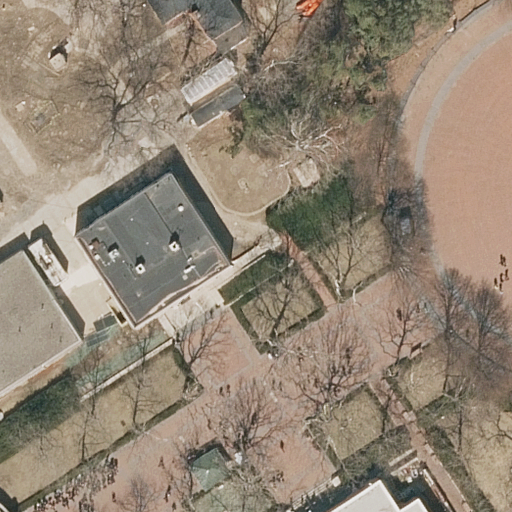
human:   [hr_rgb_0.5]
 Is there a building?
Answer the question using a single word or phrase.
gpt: yes

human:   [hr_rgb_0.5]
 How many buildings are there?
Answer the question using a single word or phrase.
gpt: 4

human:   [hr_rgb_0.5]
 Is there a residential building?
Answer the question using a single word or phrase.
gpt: yes

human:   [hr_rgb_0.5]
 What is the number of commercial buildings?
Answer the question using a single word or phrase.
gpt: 0

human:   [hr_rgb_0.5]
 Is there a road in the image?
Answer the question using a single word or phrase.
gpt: yes

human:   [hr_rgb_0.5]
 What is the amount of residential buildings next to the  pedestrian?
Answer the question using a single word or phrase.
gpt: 4

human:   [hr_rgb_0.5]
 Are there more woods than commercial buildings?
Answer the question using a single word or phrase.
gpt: yes

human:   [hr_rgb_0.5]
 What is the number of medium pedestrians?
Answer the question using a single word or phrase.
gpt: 0

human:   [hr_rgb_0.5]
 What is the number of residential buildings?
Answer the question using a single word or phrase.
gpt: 4

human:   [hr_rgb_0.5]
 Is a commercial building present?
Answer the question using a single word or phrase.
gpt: no

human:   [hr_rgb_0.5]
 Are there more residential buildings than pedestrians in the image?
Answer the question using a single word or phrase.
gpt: yes

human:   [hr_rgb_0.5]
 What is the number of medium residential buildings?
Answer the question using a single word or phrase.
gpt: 1

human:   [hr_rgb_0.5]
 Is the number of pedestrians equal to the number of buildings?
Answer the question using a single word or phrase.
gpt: no

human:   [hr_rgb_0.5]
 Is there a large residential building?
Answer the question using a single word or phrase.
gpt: yes

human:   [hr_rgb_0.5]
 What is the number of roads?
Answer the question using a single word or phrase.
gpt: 5

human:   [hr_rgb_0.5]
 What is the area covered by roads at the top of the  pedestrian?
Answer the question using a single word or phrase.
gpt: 0m2

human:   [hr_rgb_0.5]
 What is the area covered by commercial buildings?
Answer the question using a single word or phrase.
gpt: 0m2

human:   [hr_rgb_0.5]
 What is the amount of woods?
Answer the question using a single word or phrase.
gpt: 1

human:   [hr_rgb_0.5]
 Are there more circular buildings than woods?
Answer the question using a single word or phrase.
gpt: no

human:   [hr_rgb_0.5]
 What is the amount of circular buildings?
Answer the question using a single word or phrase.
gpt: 0

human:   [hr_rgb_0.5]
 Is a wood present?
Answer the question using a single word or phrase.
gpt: yes

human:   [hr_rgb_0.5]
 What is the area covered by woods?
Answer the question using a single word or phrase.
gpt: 626m2

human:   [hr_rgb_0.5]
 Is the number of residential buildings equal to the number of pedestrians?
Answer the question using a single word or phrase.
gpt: no

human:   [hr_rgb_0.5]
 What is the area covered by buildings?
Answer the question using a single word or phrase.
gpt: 865m2

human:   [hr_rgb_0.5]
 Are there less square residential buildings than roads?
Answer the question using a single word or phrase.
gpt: yes

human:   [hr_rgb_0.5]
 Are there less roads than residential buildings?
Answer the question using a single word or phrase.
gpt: no

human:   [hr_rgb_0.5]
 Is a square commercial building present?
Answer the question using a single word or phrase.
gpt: no

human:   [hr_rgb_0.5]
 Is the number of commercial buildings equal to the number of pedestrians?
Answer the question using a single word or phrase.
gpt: no

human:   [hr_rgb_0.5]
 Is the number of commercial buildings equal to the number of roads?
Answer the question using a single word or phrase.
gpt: no

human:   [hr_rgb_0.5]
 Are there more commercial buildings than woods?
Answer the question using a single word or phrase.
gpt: no

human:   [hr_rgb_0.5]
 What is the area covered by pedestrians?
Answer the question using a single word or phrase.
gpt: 1246m2

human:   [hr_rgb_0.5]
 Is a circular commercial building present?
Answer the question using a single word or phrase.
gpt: no

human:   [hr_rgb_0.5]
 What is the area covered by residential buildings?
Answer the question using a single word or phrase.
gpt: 865m2

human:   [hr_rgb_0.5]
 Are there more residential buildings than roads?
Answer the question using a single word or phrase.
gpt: no

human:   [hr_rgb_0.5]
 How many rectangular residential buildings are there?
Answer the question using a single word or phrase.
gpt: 4

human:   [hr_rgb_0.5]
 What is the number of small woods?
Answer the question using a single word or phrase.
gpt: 0

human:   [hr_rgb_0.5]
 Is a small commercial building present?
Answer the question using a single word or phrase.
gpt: no

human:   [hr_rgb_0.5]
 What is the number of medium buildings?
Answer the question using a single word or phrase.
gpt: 1

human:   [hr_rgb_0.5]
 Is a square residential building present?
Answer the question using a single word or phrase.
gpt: no

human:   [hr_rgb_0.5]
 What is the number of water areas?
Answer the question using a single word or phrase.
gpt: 0

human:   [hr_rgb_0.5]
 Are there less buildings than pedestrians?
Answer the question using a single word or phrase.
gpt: no

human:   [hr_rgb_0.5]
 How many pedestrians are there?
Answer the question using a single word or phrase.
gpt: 1

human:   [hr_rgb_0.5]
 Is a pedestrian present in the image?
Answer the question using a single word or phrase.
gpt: yes

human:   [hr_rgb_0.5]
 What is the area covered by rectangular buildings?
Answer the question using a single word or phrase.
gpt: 865m2

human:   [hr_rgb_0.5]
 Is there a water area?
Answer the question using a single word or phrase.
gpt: no

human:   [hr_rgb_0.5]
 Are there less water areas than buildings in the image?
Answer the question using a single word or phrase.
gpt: yes

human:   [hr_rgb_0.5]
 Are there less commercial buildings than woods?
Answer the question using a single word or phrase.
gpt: yes

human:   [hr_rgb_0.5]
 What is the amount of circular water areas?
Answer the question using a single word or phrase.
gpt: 0

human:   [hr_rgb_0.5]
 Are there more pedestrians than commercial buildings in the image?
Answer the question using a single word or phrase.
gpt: yes

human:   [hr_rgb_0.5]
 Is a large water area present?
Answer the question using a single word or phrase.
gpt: no

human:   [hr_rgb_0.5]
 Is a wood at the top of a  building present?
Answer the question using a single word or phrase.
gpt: no

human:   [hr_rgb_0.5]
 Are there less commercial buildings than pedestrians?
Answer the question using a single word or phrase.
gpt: yes

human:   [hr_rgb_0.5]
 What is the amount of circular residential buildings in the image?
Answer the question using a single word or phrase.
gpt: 0

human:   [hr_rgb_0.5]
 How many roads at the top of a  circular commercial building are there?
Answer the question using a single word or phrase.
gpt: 0

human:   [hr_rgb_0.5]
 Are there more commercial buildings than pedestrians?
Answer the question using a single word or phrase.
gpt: no

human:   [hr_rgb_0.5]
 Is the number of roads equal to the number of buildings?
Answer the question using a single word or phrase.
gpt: no

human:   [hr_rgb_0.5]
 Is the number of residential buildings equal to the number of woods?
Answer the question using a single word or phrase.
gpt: no

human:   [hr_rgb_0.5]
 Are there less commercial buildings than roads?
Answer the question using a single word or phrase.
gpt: yes

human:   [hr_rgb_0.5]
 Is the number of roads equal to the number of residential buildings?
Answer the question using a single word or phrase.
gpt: no

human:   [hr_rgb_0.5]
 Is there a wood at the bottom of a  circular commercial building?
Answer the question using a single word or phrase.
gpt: no

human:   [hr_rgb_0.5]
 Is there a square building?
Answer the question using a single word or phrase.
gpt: no

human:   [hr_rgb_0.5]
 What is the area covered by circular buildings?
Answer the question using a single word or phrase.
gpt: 0m2

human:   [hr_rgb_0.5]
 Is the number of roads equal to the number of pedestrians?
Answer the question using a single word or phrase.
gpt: no

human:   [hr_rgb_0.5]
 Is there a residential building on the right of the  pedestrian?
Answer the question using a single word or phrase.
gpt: no